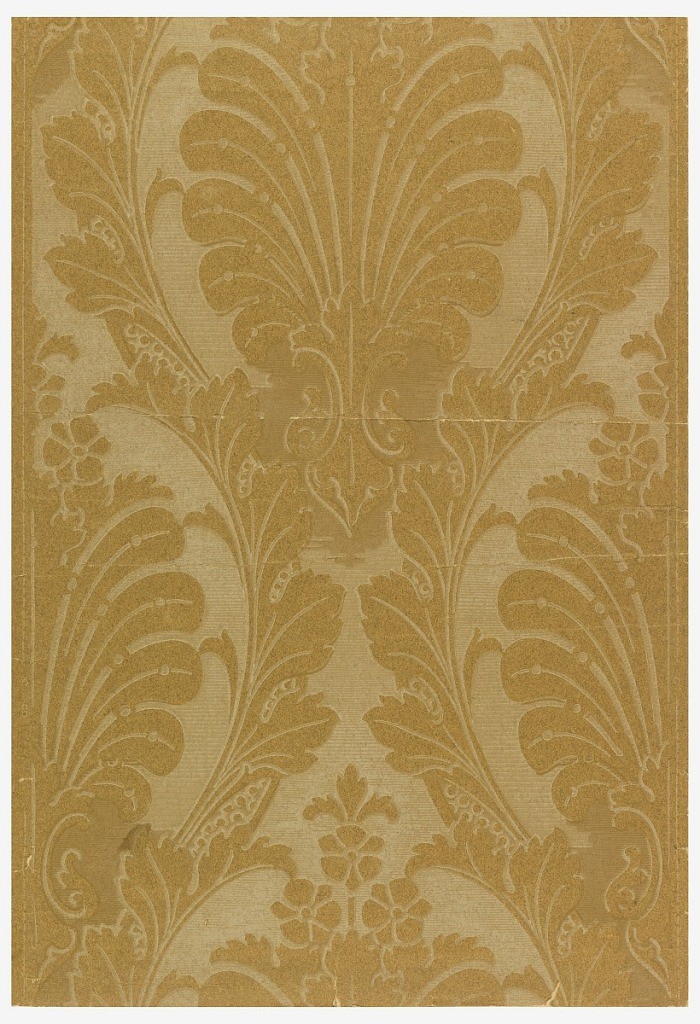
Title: Sidewall
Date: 1880–90
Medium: Machine-printed on ingrain paper
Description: Large palmetta surrounded by acanthus leaves. Three flowers are placed on top of the palmetta. Fine lines run horizontally behind motifs, printed in gold, stiple effect in motifs, greenish beige. Has appearance of flock.